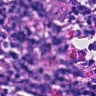
Metastatic tissue present: no